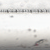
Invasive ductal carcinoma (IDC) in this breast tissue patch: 0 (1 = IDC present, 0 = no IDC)